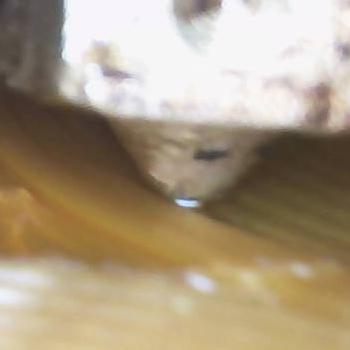
Flow rate: 162%